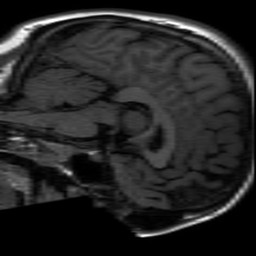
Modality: inplaneT1
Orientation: sagittal
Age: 19
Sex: female
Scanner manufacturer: ge
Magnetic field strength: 3 T
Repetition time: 2.297 s
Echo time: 0.02273 s